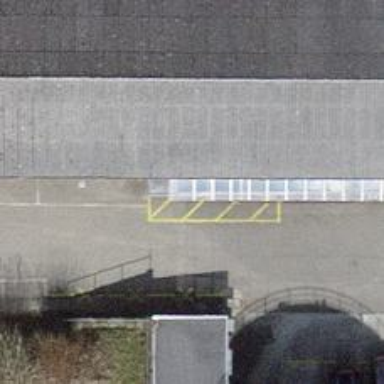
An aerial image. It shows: Bicycle parking facility.